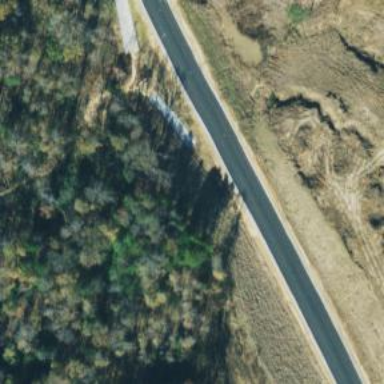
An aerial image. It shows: Asphalt road classified as tertiary.